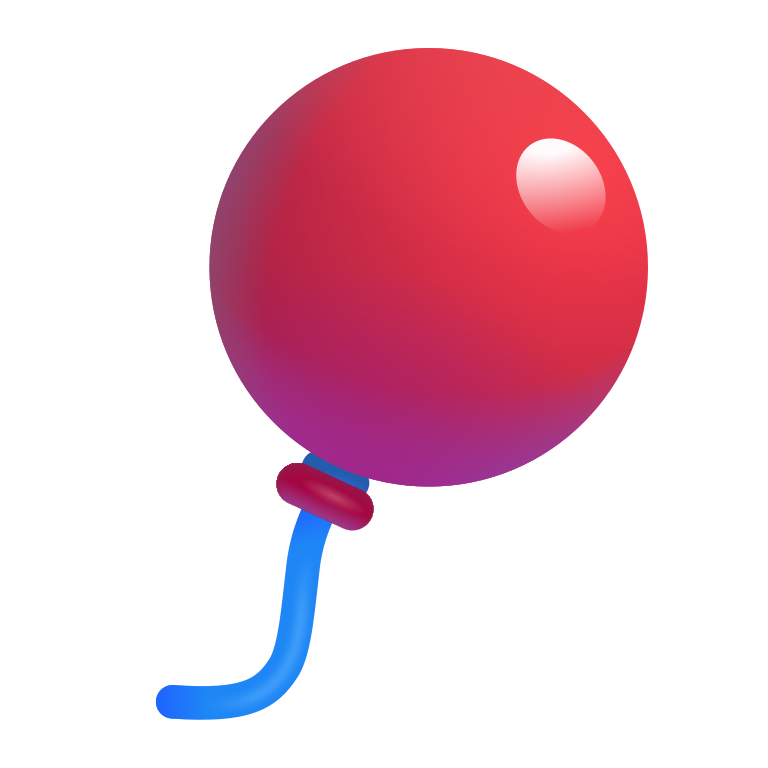
balloon color